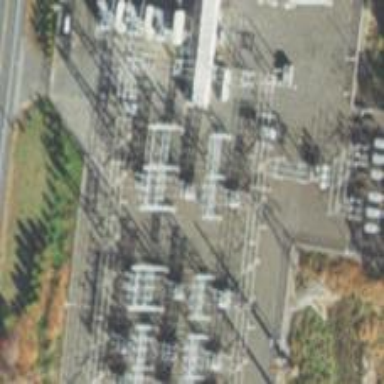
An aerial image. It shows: Switch used for power control.